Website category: sports
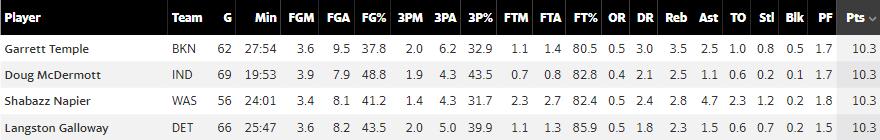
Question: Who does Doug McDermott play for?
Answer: IND

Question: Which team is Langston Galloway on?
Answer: DET

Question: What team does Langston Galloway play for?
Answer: DET

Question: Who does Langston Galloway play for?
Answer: DET

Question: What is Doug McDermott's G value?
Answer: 69

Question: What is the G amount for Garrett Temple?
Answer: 62

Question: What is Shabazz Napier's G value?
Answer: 56

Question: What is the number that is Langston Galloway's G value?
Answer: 66

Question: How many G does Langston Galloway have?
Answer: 66

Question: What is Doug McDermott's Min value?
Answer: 19:53

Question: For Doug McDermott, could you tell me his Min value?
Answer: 19:53

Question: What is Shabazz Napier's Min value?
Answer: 24:01

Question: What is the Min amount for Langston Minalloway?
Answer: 25:47

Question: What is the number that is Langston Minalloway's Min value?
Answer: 25:47

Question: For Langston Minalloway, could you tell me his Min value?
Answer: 25:47

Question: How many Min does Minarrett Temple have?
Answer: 27:54

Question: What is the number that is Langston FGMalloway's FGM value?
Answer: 3.6

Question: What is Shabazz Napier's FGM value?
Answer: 3.4

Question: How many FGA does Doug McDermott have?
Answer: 7.9

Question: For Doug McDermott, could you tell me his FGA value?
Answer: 7.9

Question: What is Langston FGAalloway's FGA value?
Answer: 8.2

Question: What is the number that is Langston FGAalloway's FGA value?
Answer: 8.2

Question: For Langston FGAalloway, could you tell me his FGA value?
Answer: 8.2

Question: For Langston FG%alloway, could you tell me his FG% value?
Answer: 43.5

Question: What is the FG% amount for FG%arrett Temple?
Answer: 37.8

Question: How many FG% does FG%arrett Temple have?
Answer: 37.8

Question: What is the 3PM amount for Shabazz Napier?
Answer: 1.4

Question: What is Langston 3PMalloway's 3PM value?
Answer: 2.0

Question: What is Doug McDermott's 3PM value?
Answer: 1.9

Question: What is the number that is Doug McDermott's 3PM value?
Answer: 1.9

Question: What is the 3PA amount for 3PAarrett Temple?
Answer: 6.2

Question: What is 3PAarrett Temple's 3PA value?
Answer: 6.2

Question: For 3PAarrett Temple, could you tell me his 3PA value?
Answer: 6.2

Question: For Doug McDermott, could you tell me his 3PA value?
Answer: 4.3

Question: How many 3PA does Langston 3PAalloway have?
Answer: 5.0

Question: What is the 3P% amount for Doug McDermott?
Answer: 43.5

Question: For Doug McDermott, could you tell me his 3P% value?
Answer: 43.5

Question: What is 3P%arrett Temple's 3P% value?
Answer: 32.9

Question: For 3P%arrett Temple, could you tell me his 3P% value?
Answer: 32.9

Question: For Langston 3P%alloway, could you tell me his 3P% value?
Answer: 39.9

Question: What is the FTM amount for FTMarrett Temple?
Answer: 1.1

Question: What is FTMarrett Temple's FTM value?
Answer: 1.1

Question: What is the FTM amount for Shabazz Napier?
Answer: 2.3

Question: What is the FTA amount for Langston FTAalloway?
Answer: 1.3

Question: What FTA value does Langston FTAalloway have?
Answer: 1.3

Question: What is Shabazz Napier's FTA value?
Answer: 2.7

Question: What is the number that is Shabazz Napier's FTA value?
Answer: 2.7

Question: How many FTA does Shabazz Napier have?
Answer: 2.7

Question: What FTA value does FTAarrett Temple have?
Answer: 1.4

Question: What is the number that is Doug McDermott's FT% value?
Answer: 82.8

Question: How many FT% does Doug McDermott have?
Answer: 82.8

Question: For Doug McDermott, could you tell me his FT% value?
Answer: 82.8

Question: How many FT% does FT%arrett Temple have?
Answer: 80.5

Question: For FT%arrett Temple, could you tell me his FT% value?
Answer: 80.5

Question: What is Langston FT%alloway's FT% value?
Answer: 85.9

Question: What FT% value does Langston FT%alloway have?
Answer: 85.9

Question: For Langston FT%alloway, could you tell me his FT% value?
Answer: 85.9

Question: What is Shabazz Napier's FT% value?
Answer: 82.4

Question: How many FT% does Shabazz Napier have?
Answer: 82.4

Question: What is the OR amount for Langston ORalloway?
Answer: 0.5

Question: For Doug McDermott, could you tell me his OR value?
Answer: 0.4

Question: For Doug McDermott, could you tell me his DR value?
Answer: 2.1

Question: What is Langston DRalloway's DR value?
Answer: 1.8

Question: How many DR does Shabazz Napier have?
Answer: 2.4